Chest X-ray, AP view. Patient: 50 years old, sex M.
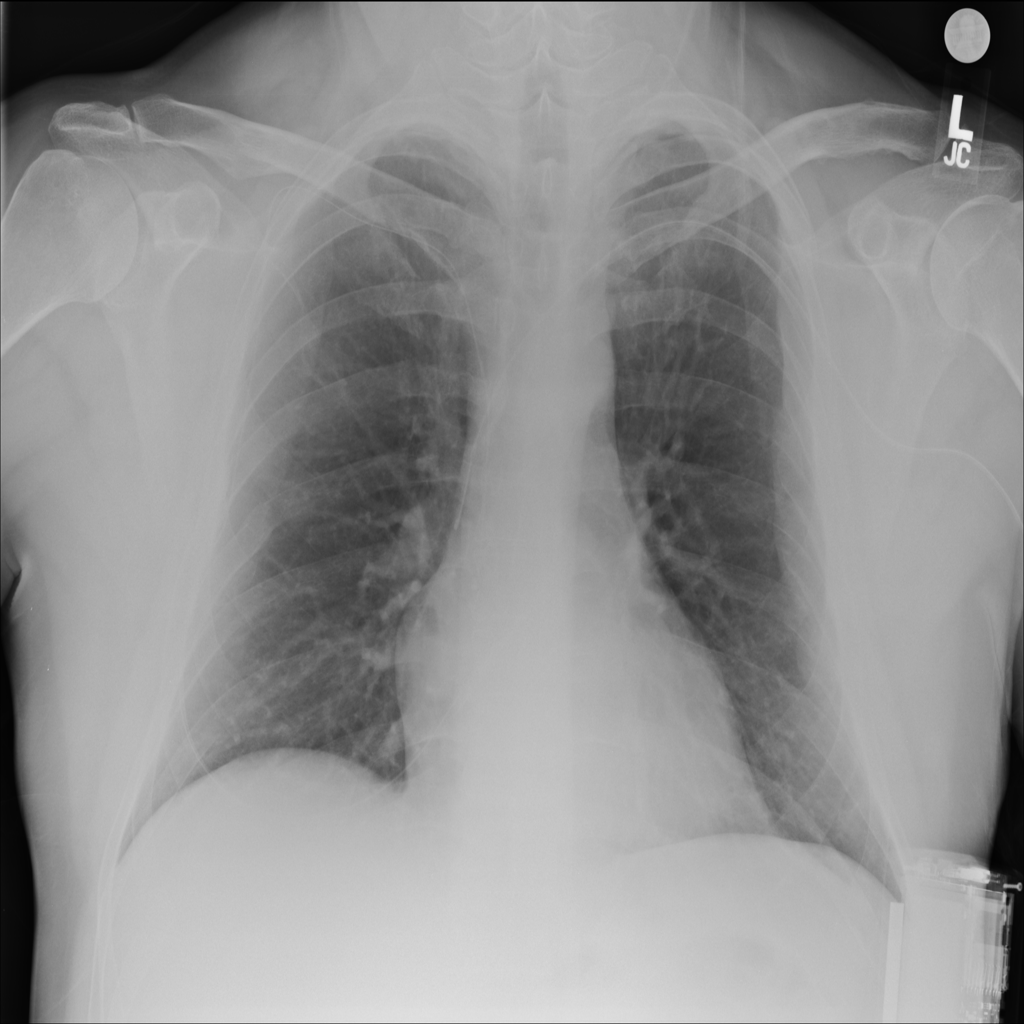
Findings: No Finding